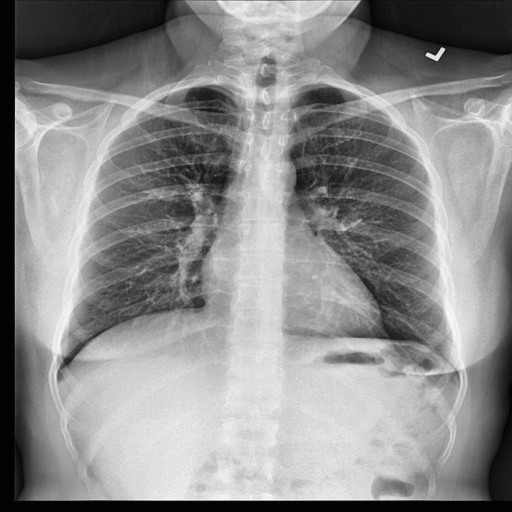
Finding: NORMAL